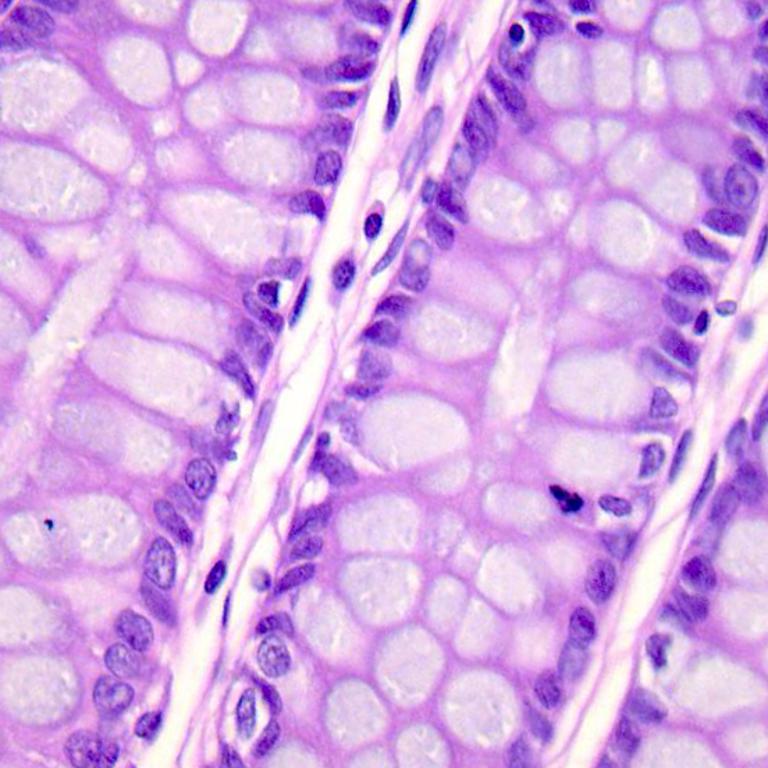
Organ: colon
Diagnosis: benign